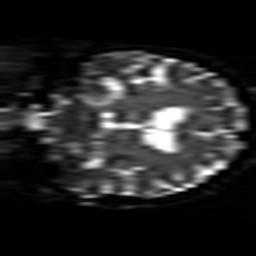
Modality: ADC
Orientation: coronal
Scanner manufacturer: siemens
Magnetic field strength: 1.5 T
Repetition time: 8.1 s
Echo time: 0.119 s